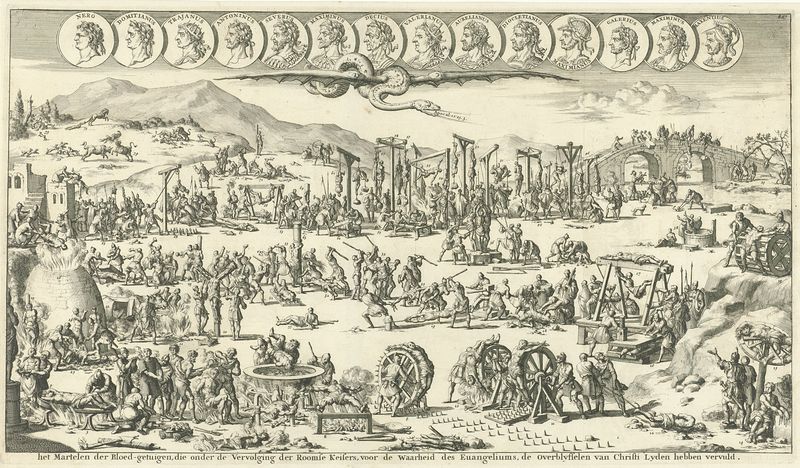
Titel: Christenvervolgingen in de Romeinse tijd
Künstler: Jan Luyken
Standort: Amsterdam
Institution: Rijksmuseum
Schlagwörter: berg, feuer, kampf, wasser, menschen, haus, mord, tod, brücke, räder, turm, berge, vogelperspektive, krieg, schlacht, soldaten, stufen, hängen, antike, burg, geld, stich, waffen, schlange, rom, opfer, kupferstich, christentum, nero, folter, marter, galgen, embleme, qualen, täter, hinrichtungen, rädern, gehängte, milvische brücke, folterwerkzeug